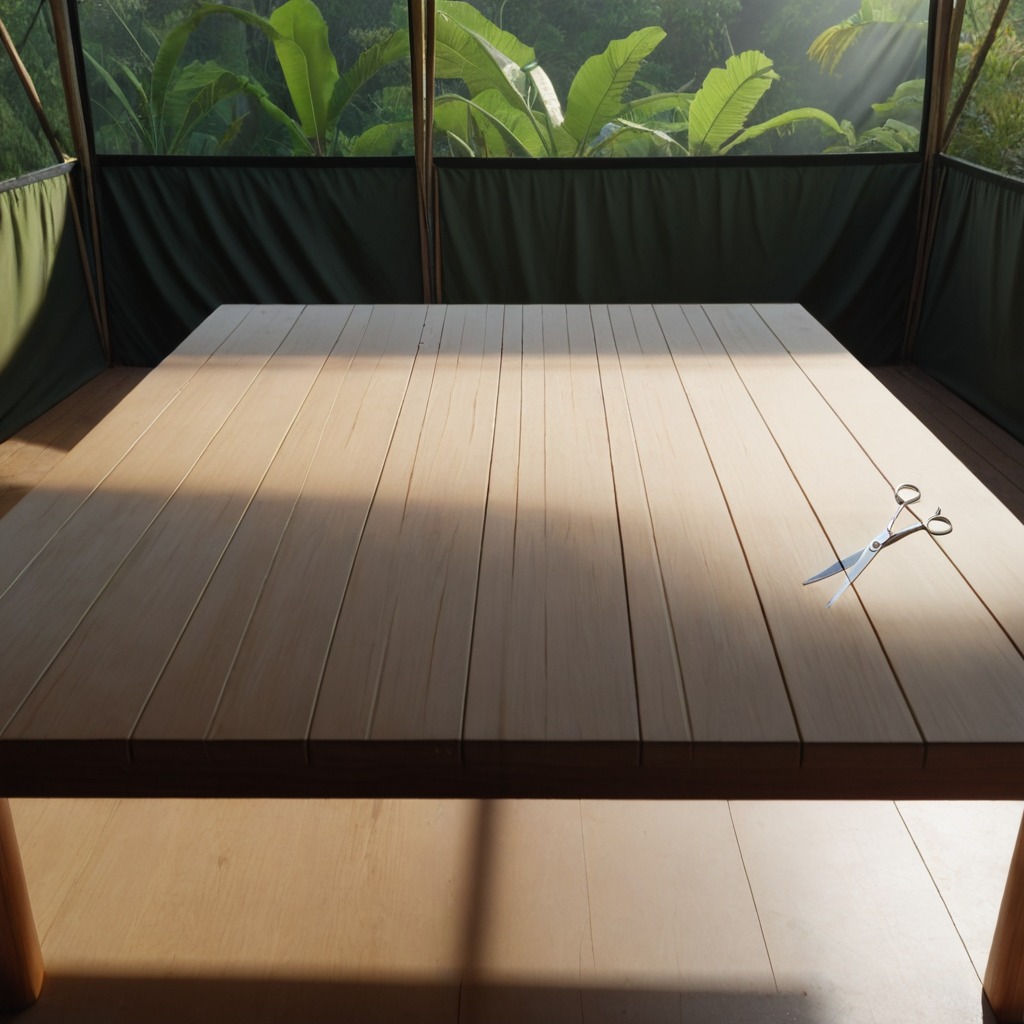
A scissor is lying on a wooden table inside a jungle field workshop tent humid ambient light worn but